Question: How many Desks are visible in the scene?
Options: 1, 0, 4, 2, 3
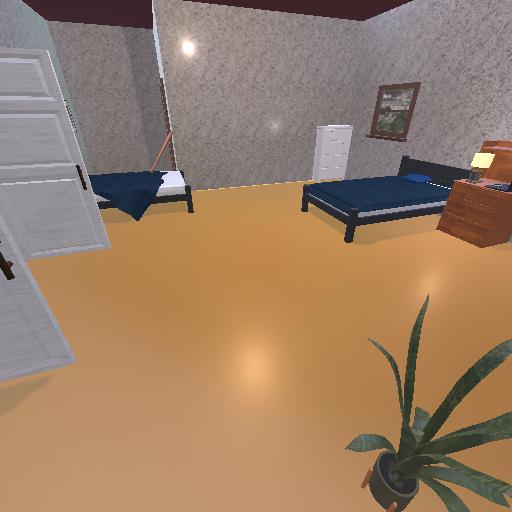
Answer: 1